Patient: sex M, age 71
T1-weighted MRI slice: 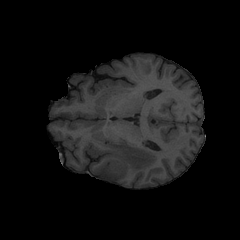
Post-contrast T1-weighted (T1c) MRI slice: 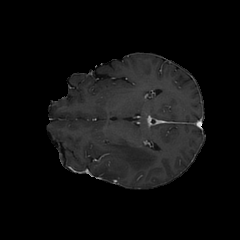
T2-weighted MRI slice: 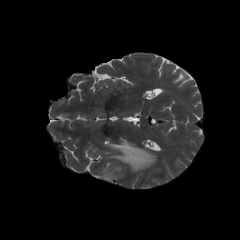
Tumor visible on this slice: yes
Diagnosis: Glioblastoma, IDH-wildtype
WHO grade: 4